Field crop: maize
Growth stage: 2
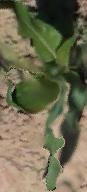
Species: maize